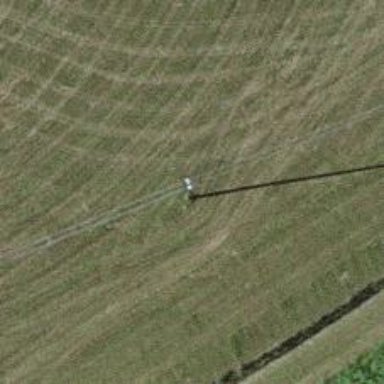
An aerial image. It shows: Power pole.